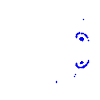
Particle: pion